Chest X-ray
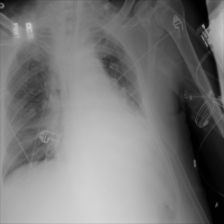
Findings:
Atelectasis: negative
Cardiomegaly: negative
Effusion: negative
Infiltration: negative
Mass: negative
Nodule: negative
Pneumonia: negative
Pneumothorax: negative
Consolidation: positive
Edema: negative
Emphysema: negative
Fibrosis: negative
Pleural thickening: negative
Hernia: negative